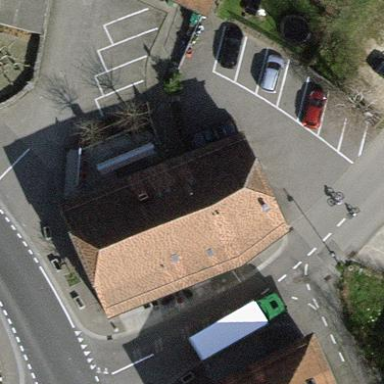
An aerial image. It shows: Restaurant building.